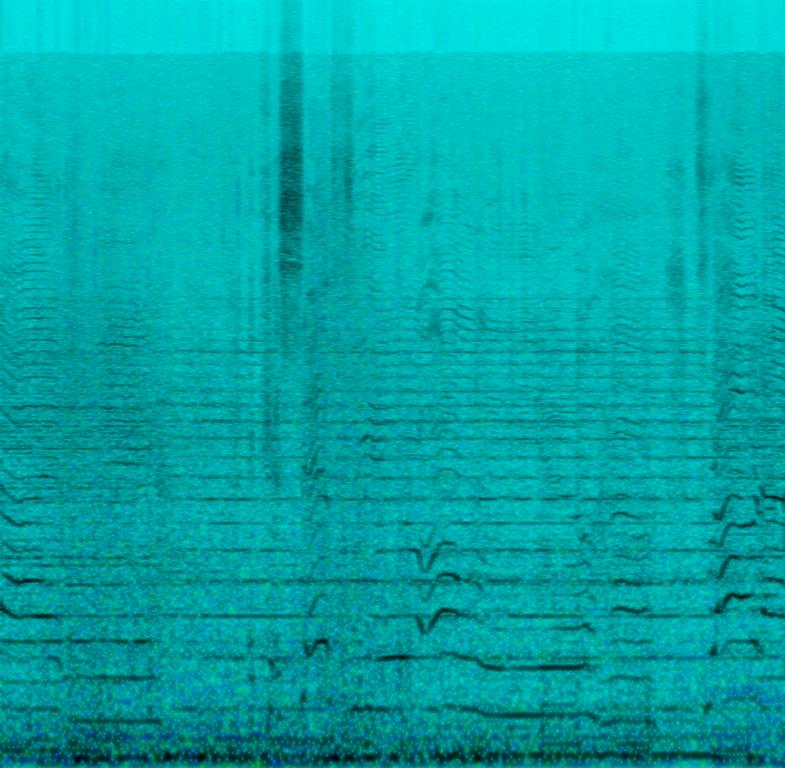
A male singer sings this passionate melody. The song is medium tempo with an amplified guitar playing a distant rhythm with a percussive bass line. The song has ambient noises like rain pattering down, thunder rumble sounds and ambient noise. The sound quality is poor with hissing tones. The song is an amateur metal music video.